Question: I'm trying to pass a string to my Modal view controller seen below, by using the prepareForSegue method. See Below:
Here is my Initial View Controller where i will present the modal view:
'''
override func prepareForSegue(segue: UIStoryboardSegue!, sender: AnyObject!) {
if segue.identifier == "newProject" {
var newProjectVC:ModalViewController = ModalViewController()
newProjectVC = segue.destinationViewController as ModalViewController
newProjectVC.testString = "hello"
}
}
'''
Here is my modal view controller:
'''
import UIKit
class ModalViewController: UIViewController {
var testString:NSString!
override func viewDidLoad() {
println(self.testString)
}
}
'''
Here is what it looks like in storyboard:

The problem is that it throws an exception on this line:
'''
newProjectVC = segue.destinationViewController as ModalViewController
'''
I have a feeling it could be something to do with the navigation controller but am unsure, any ideas?
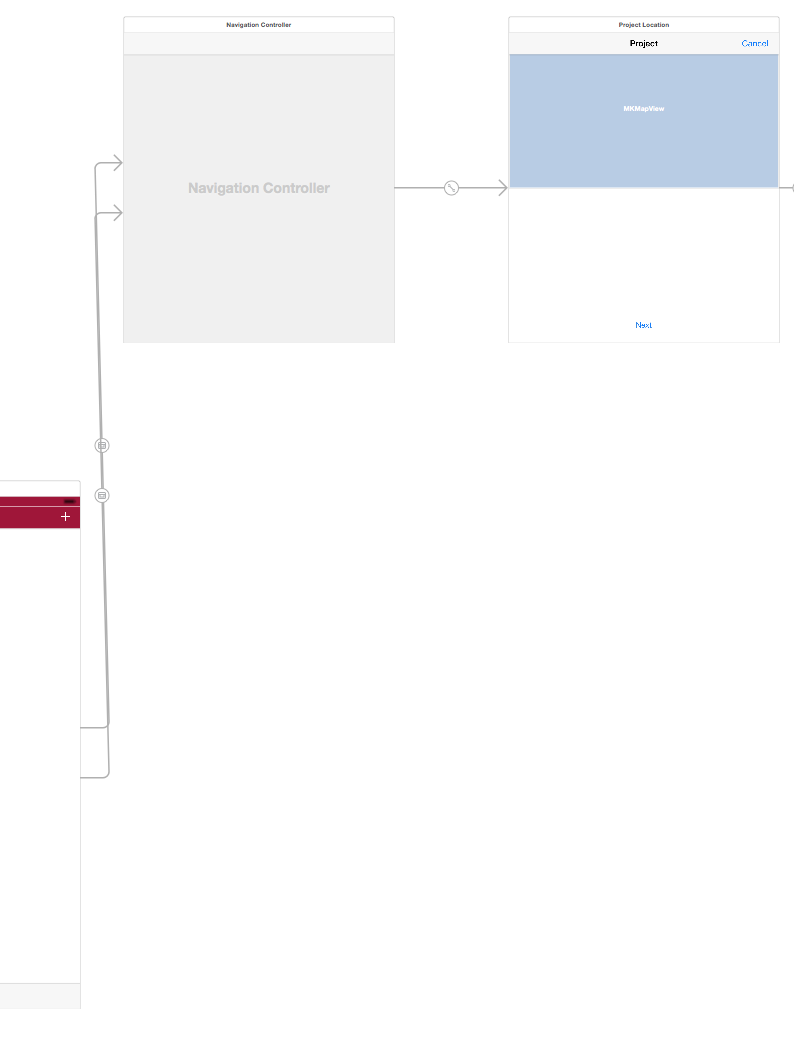
Answer: You are right the destinationViewController is navigation controller not ModalViewController, try that:
'''
let navigationController = segue.destinationViewController as UINavigationController
let newProjectVC = navigationController.topViewController as ModalViewController
newProjectVC.testString = "hello"
'''